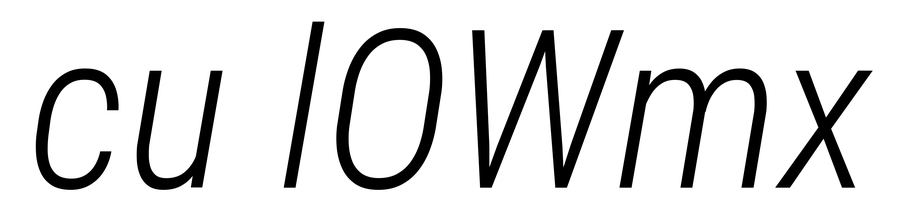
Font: Roboto-Italic_Condensed_Light_Italic